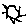
Label: sun